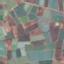
Land use / land cover: PermanentCrop